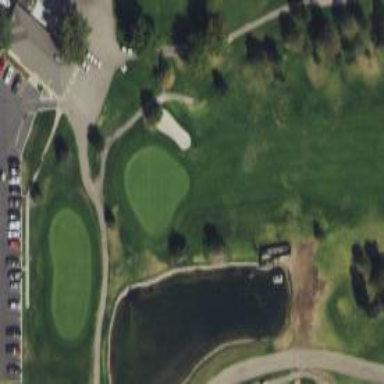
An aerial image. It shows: View of golf hole.